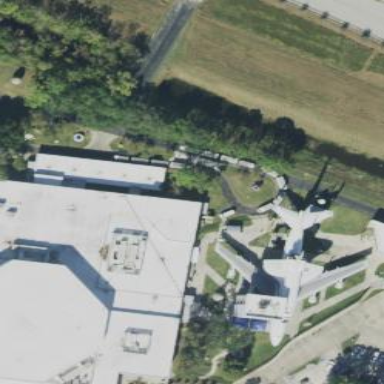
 must-visit attraction for tourism lovers."